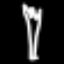
Label: fork